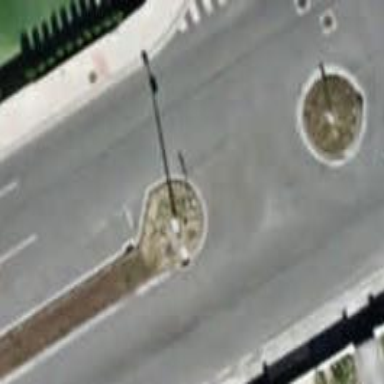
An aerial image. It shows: Roundabout on residential road.